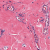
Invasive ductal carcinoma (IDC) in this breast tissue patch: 0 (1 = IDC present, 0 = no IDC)